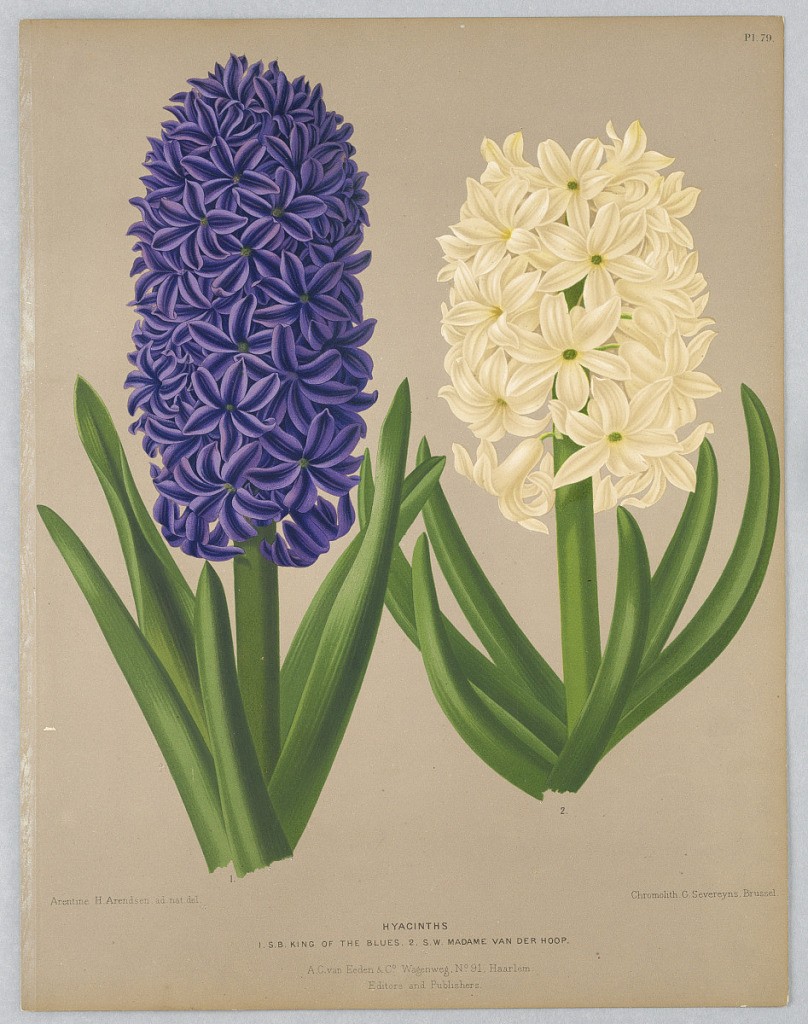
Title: Hyacinths, S.B. King of the BLues and S.W. Madame Van Der Hoop, Plate 79 from A. C. Van Eeden's "Flora of Haarlem"
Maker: Arentine H. Arendsen, Dutch, 1836 - 1915
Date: ca. 1881
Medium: Chromolithograph on paper
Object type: Print
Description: Disbound color plate "Hyacinths, S.B. King of the BLues and S.W. Madame Van Der Hoop" from A. C. Van Eeden's "Flora of Haarlem."